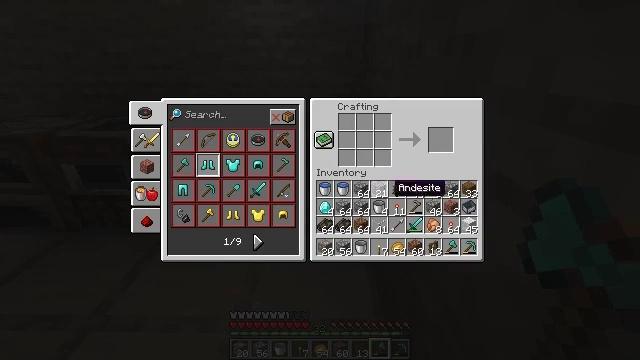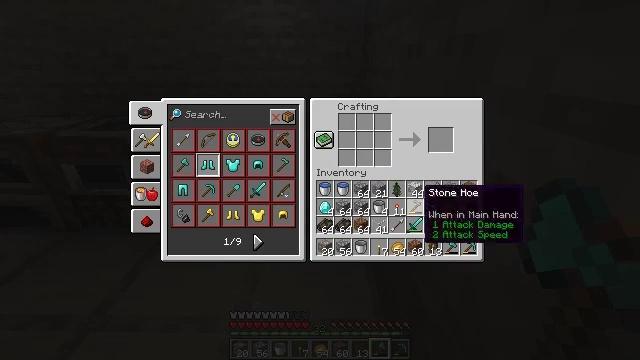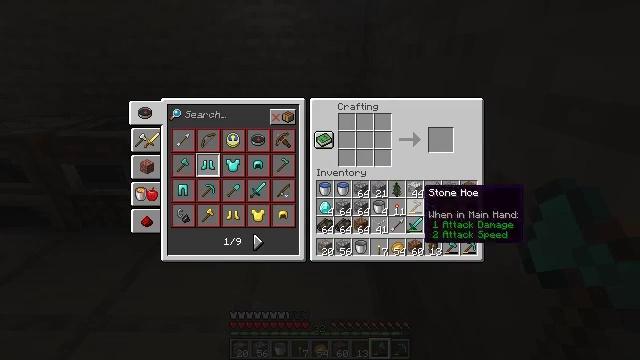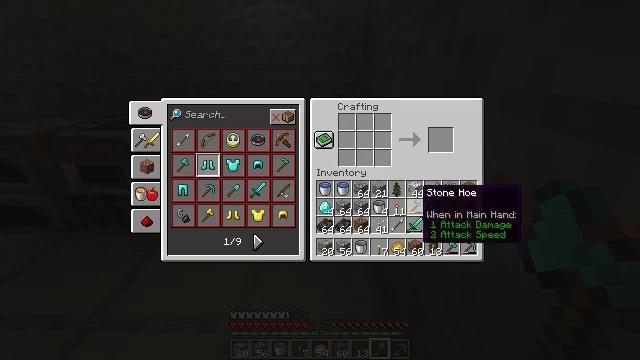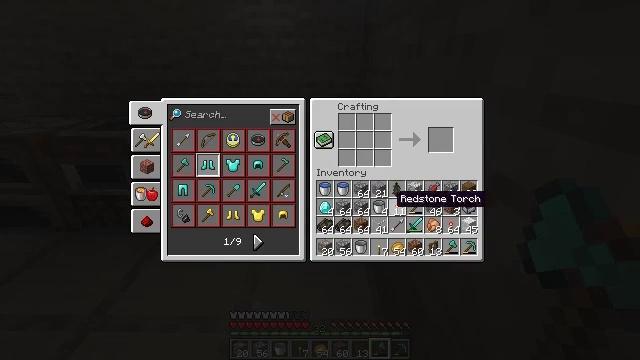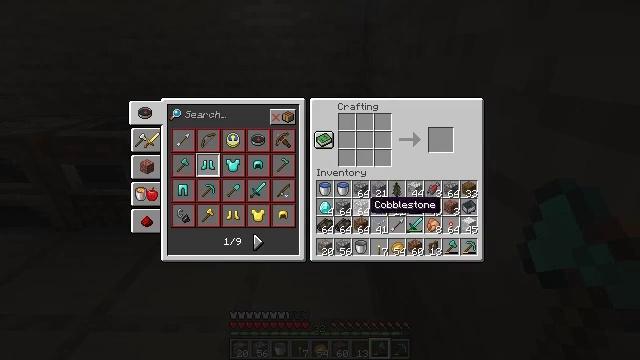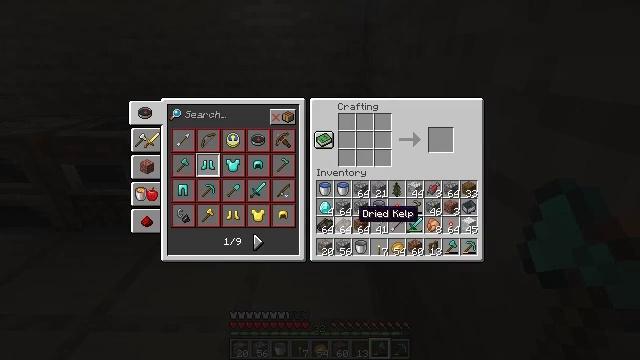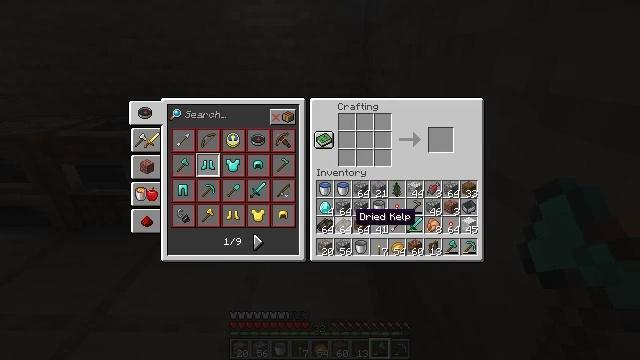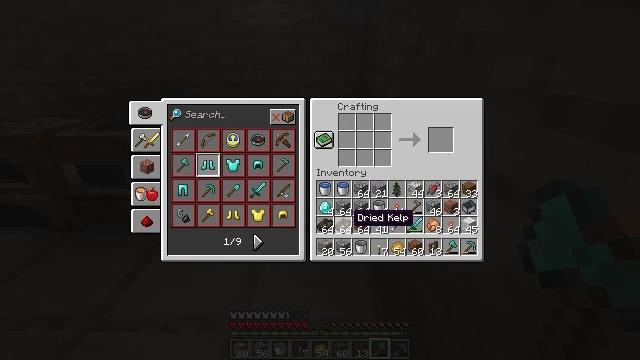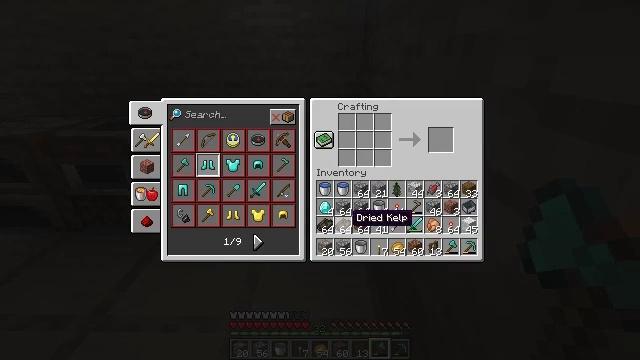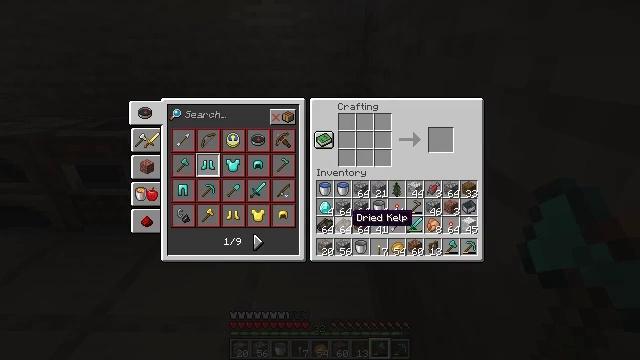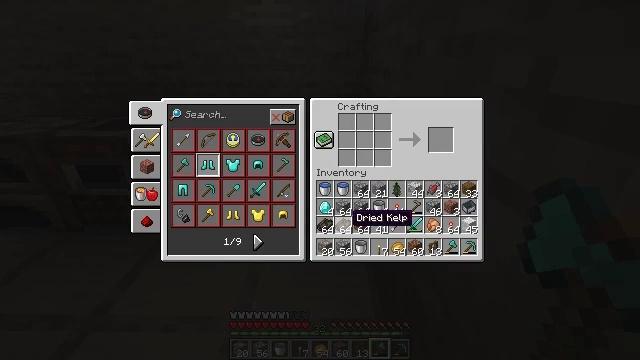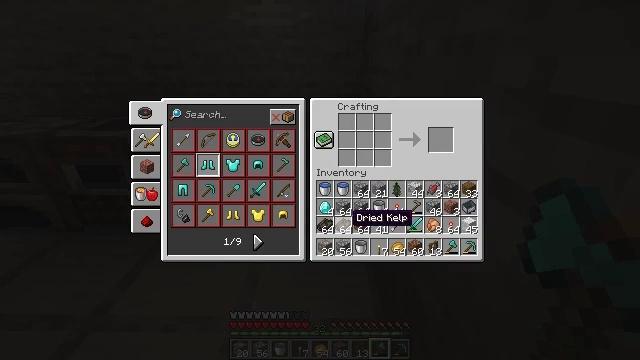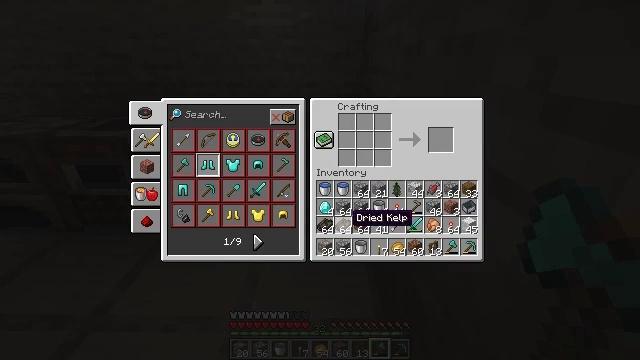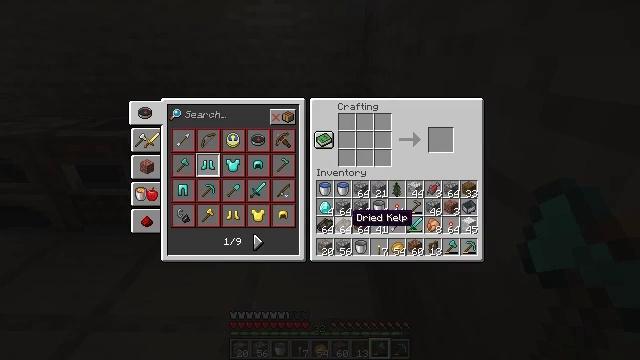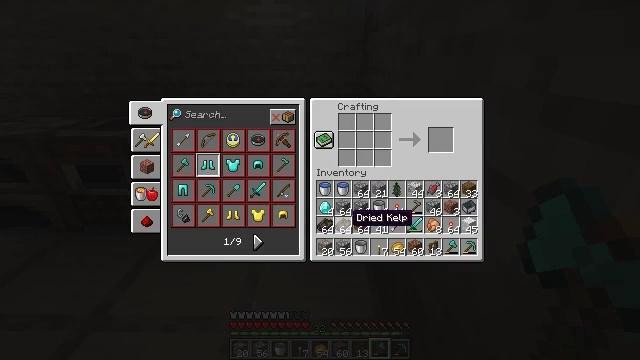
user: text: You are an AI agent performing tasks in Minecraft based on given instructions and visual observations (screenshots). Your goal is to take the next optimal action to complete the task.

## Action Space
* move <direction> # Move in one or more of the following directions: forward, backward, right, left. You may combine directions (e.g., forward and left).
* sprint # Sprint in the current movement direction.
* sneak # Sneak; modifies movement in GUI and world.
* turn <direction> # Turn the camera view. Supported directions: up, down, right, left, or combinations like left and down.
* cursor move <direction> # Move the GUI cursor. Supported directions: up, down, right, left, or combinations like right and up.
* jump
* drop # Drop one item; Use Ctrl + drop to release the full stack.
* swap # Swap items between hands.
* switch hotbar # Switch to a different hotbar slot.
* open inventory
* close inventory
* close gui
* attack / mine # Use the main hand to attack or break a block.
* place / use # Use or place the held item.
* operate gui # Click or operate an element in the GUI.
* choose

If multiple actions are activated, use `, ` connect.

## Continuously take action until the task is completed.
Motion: motion action
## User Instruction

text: Create a dried kelp block using dried kelp.
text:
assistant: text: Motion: turn right
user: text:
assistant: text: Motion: no_op
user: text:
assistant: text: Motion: no_op
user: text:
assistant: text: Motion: turn left
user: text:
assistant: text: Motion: turn left
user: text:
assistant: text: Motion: sneak, turn left and down
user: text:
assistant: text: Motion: sneak
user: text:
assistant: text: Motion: sneak
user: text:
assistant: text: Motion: sneak
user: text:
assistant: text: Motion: sneak
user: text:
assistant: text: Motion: sneak
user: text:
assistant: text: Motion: sneak
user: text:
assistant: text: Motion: sneak
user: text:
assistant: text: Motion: sneak
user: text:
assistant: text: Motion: sneak
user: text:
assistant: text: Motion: sneak
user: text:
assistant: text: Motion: sneak
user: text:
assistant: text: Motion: sneak
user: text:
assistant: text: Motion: sneak
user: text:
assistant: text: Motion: sneak
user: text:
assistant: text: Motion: sneak, attack / mine
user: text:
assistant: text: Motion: sneak, attack / mine
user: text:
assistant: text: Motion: sneak
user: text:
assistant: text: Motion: sneak
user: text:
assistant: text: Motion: sneak
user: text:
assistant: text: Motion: sneak
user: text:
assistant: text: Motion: sneak
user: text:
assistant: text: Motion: sneak
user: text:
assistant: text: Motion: sneak
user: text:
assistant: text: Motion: sneak